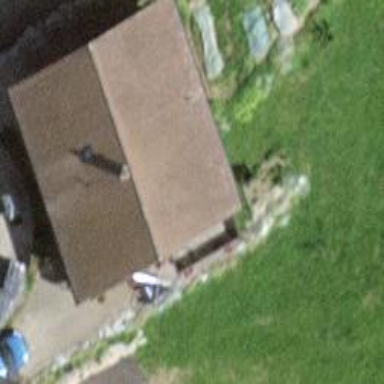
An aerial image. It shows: Shed building.